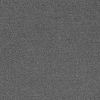
Atmospheric dust classification: dusty